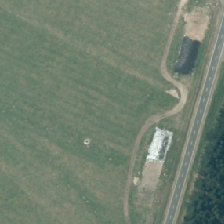
Land cover: high_producing_grassland